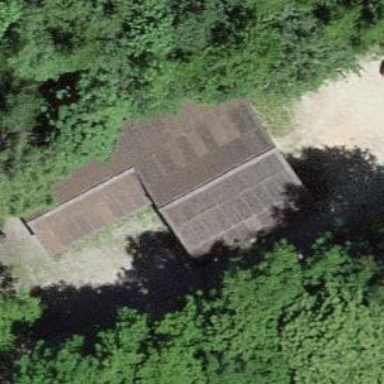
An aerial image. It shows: Building serving as picnic shelter.